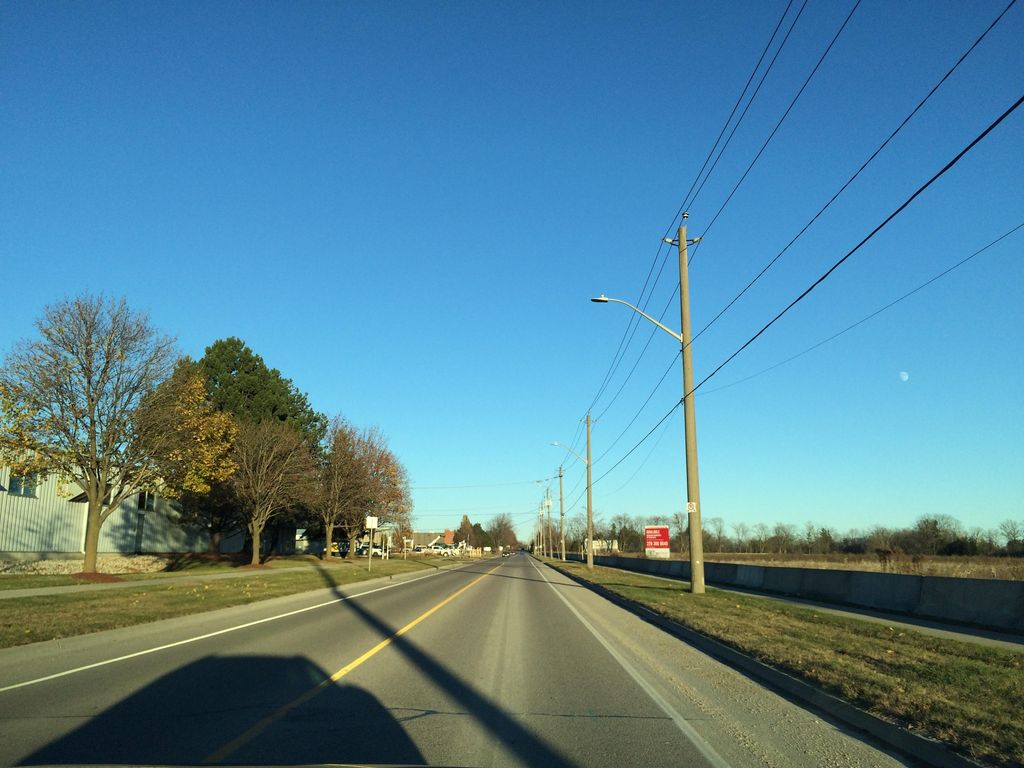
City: kitchener-waterloo